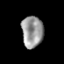
Tissue: prostate
Cell type: Epithelial cells
Senescence score: 0.3395
Nuclear area (px): 659
Mean DAPI intensity: 153.003